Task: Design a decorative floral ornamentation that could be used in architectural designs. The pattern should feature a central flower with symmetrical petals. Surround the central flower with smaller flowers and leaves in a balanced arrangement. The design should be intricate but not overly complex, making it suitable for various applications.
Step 1410:
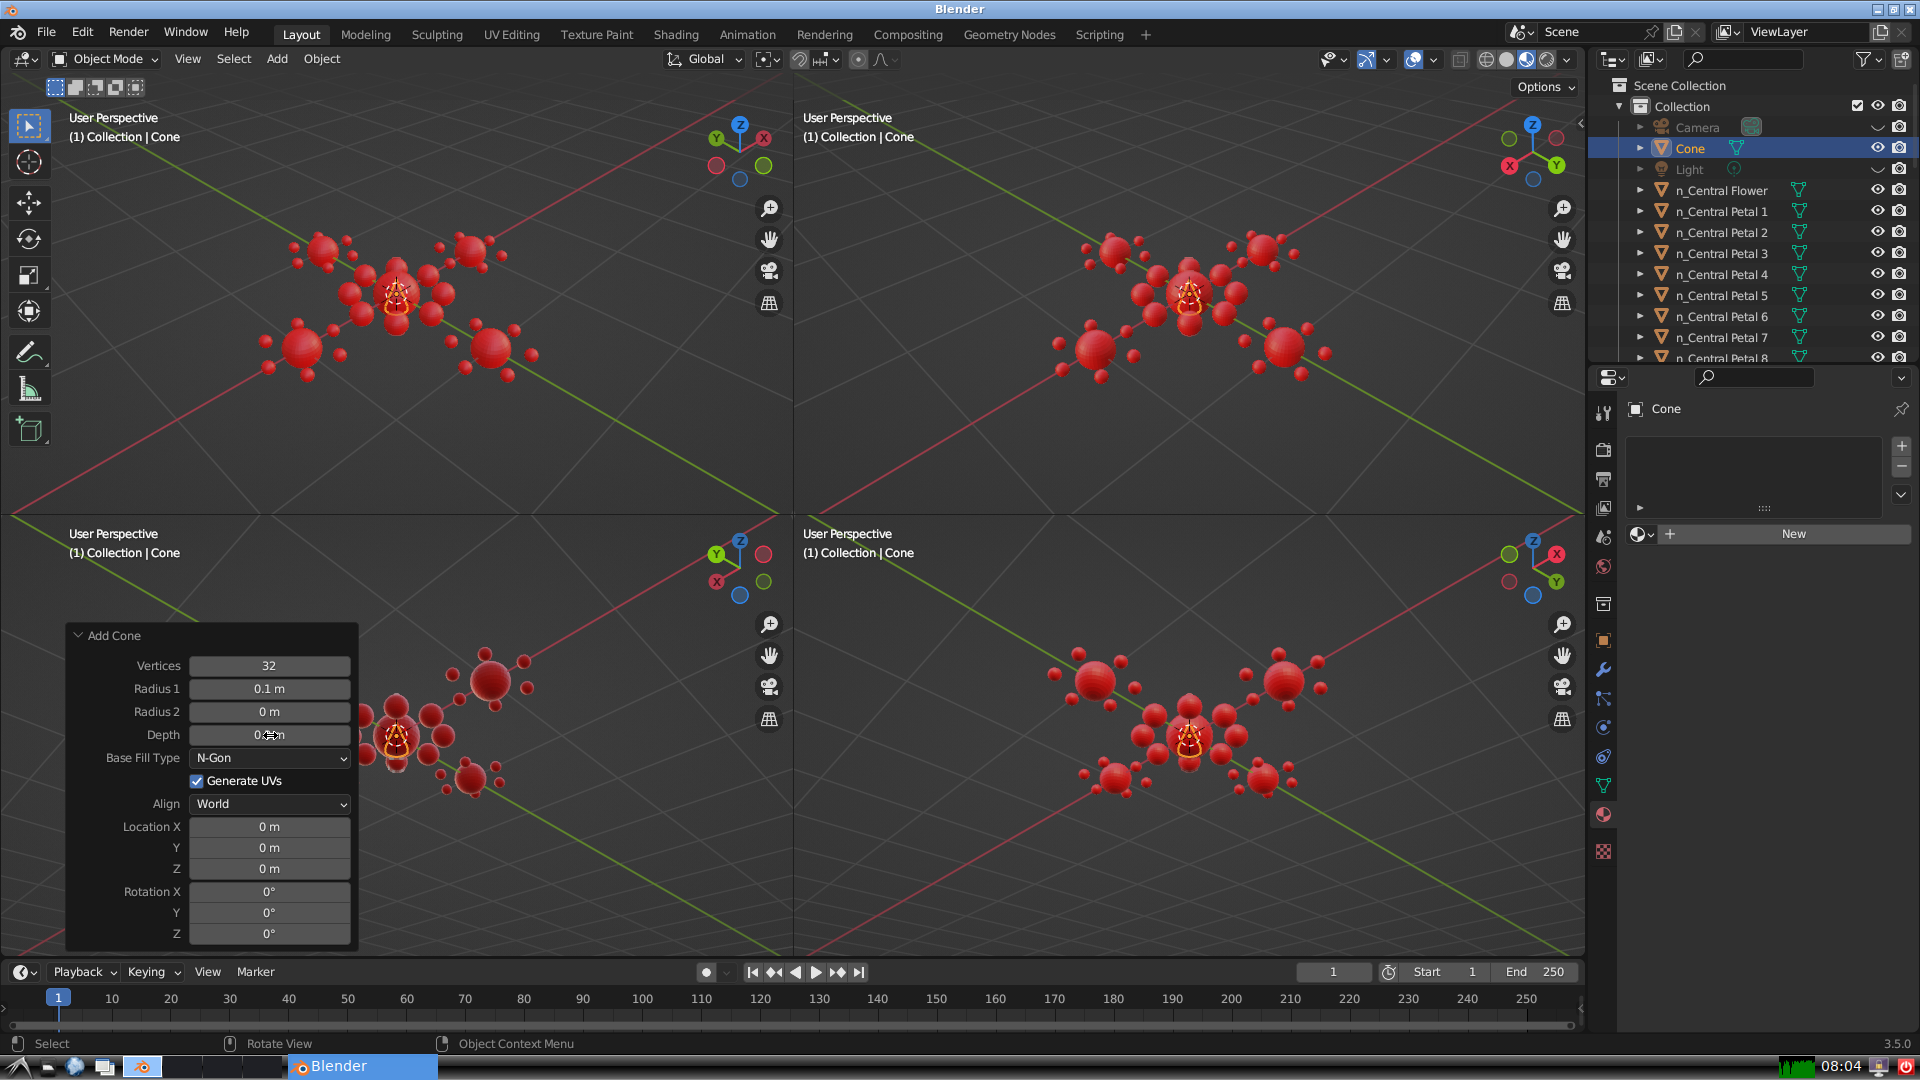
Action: {"mouse_move": [270, 827]}